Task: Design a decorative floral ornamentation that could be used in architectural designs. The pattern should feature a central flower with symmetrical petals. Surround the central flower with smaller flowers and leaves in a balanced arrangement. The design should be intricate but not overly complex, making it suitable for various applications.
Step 214:
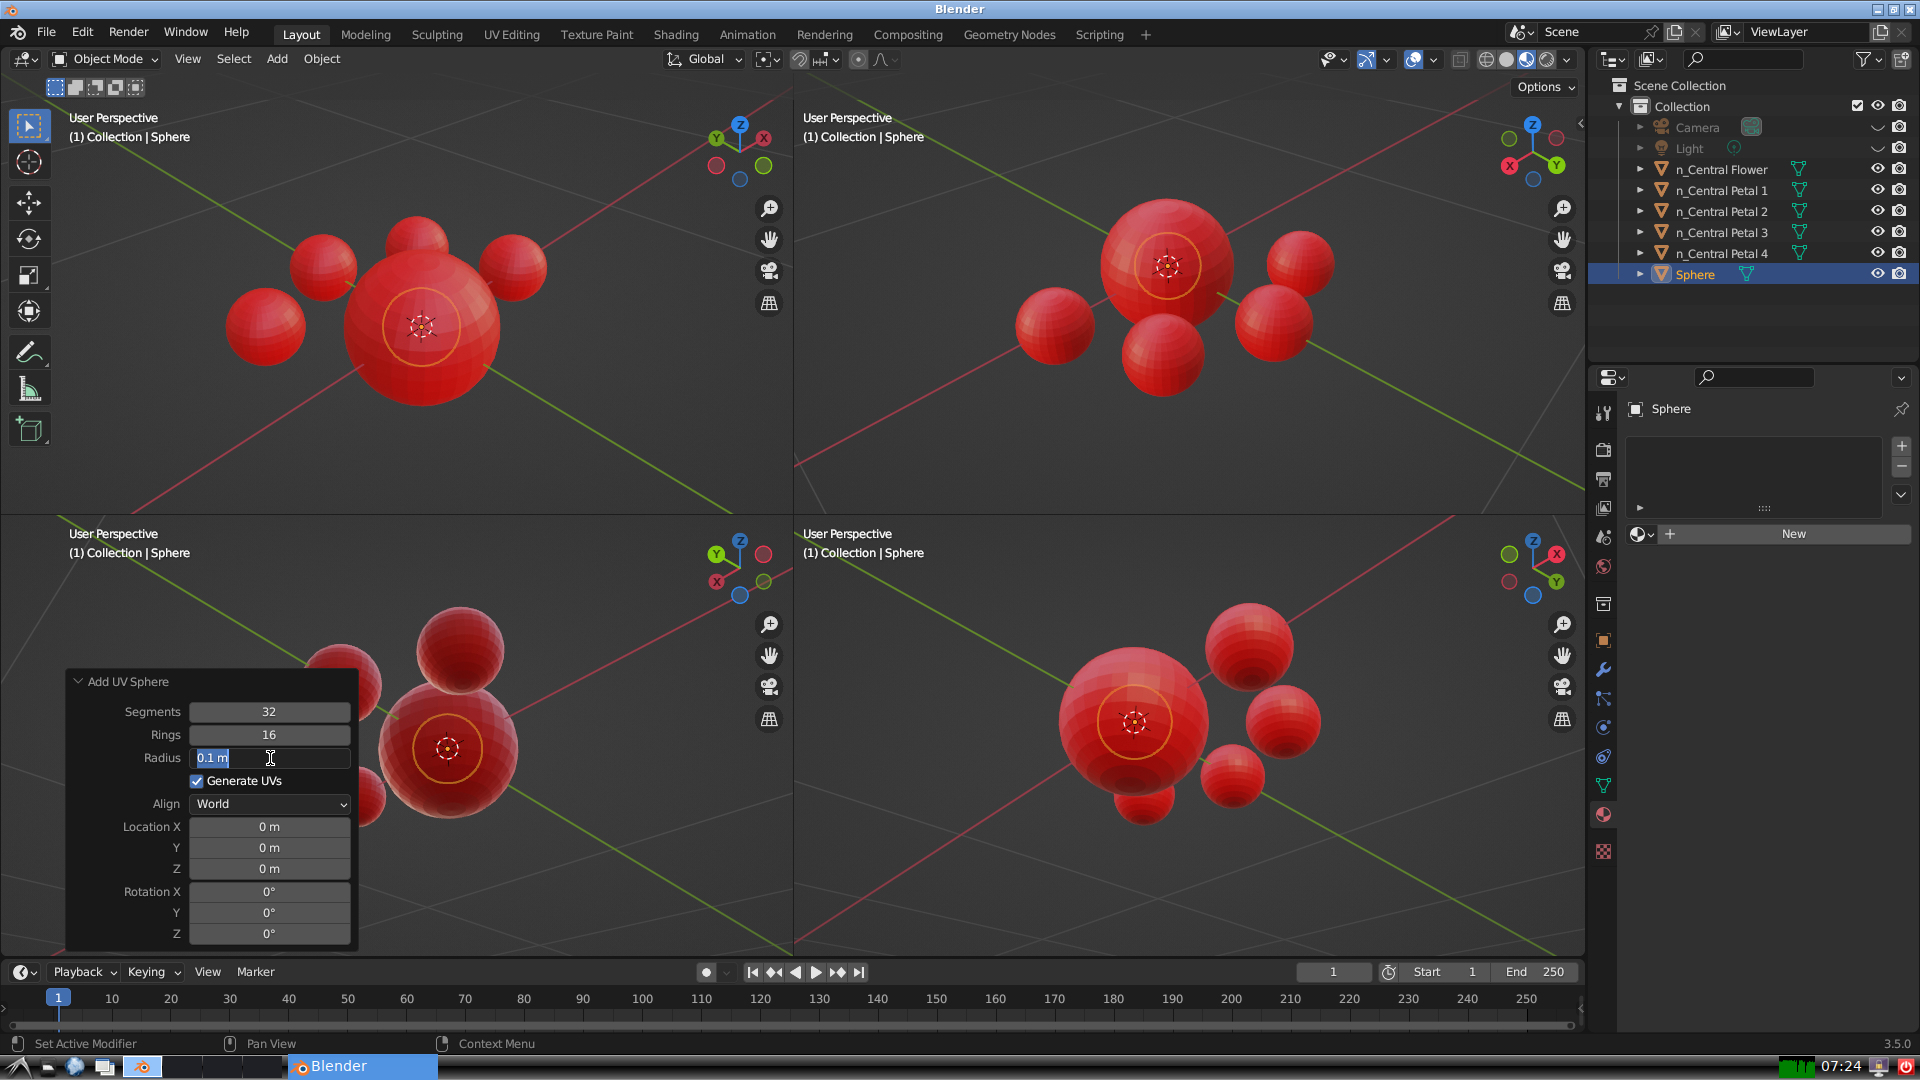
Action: input_text: 0.1